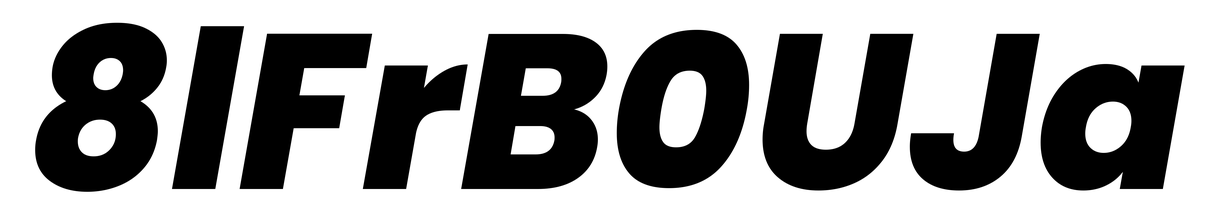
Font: Poppins-ExtraBoldItalic